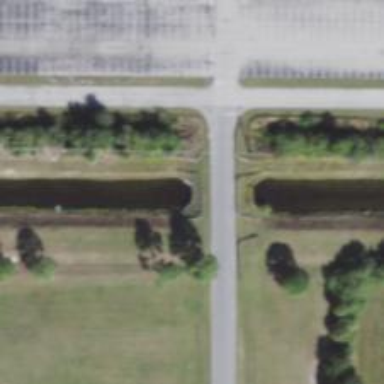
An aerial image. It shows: Culvert underpass for canal.